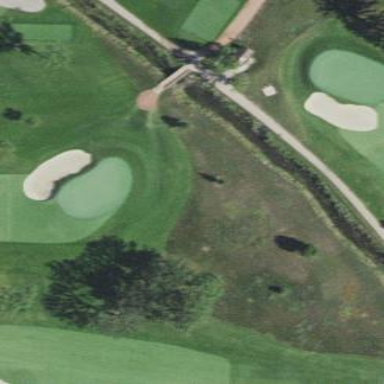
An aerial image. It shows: Rough grassy area used for golf.